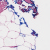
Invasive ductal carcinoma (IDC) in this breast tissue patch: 0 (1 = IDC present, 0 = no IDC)